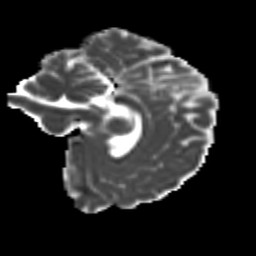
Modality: MD
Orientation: sagittal
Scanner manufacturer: siemens
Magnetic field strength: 3 T
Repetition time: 9.2 s
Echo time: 0.084 s